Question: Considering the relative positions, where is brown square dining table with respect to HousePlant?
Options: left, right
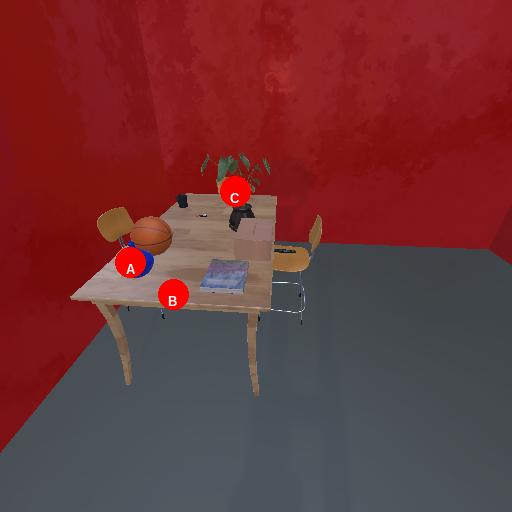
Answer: left